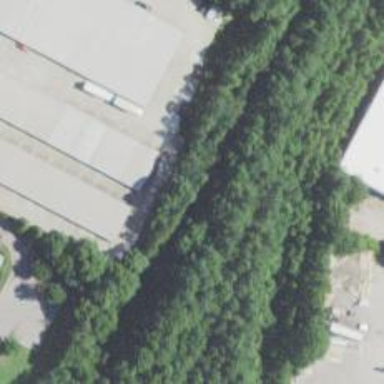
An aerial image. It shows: Disused railway spur.